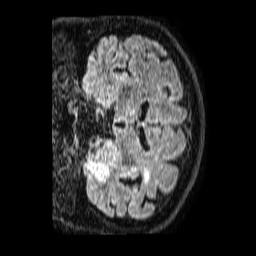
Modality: FLAIR
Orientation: coronal
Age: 57
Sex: male
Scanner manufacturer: philips
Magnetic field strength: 1.5 T
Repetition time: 4.8 s
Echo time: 0.3 s